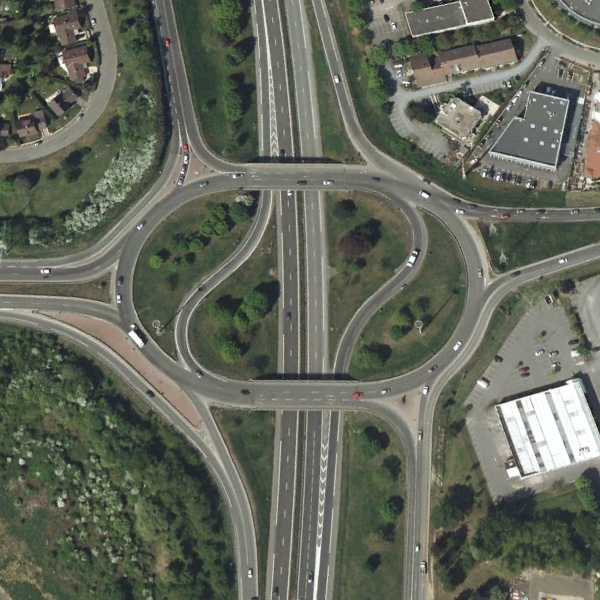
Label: Viaduct